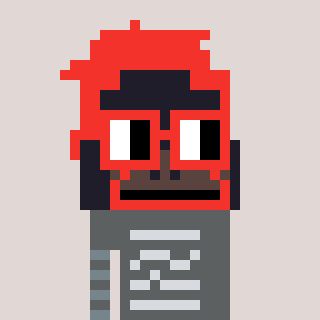
a pixel art character with square red glasses, a orangutan-shaped head and a bege-colored body on a warm background